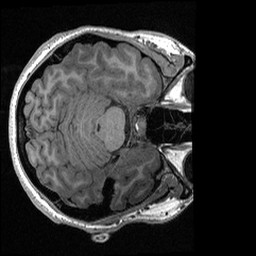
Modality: T1w
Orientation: axial
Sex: female
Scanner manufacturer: ge
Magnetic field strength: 3 T
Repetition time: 0.0064 s
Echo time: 0.00281 s